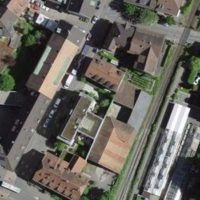
EUNIS habitat code: 54
Species observed at this site:
Scilla luciliae